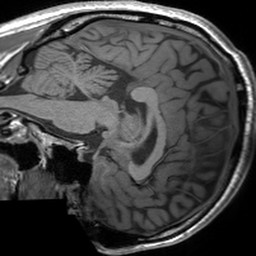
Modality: T1w
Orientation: sagittal
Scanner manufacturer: siemens
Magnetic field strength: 3 T
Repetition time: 1.54 s
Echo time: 0.00234 s